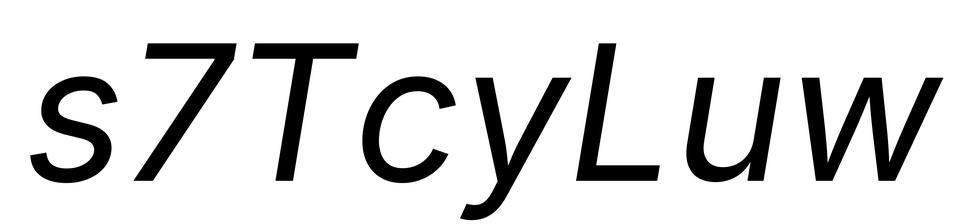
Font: Inter-Italic_Italic